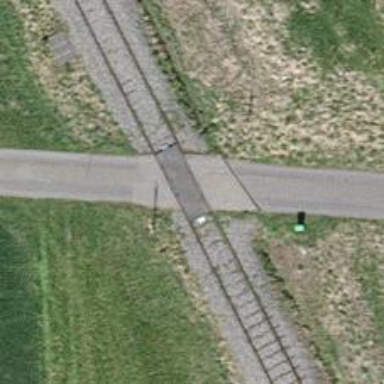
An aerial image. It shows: Railway level crossing.